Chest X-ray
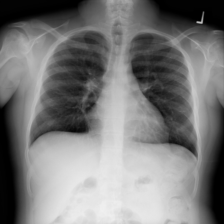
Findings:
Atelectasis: negative
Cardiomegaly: negative
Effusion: negative
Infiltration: negative
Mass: negative
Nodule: negative
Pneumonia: negative
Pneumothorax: negative
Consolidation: negative
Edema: negative
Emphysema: negative
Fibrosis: negative
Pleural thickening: negative
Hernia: negative